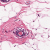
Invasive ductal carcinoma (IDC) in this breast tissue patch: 0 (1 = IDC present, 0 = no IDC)